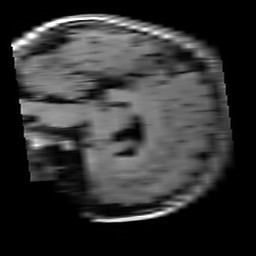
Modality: T1w
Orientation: sagittal
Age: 19
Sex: female
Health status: healthy
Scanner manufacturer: siemens
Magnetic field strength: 3 T
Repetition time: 4.1 s
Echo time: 0.0085 s